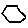
Label: hexagon